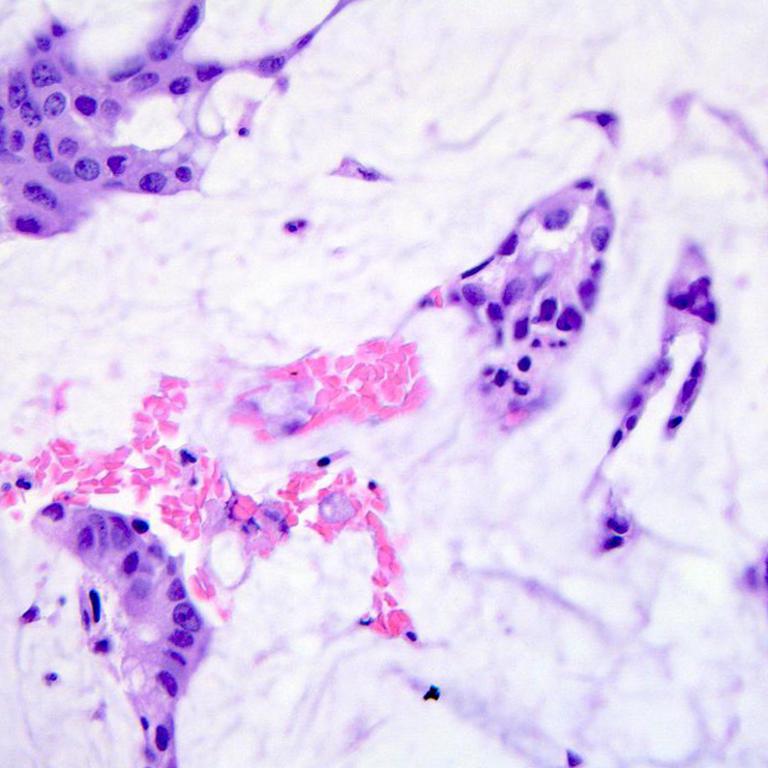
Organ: colon
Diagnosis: adenocarcinomas